Current action and preconditions to check: path_clear

Your task: For each precondition in the list above, predict whether it will hold at this action.

Consider the current scene as observed from the mobile robot's camera, and analyze the predicted future states of all dynamic agents (e.g., people, animals, vehicles, or any moving entities) within the NEXT SECOND.

IMPORTANT: Only answer "very likely" if you are absolutely certain—based on strong, clear evidence—that a dynamic agent will violate the precondition in the predicted future state. Do NOT answer "very likely" for unlikely, ambiguous, or low-probability risks.

Ask yourself for each precondition: Is there a high probability, with clear and convincing evidence, that the predicted future states of any dynamic agent will interfere with the predicted future state of the currently executing action within the NEXT SECOND, causing that precondition to fail?

Assess the risk level based on these predictions. Use "likely" or "very likely" if motions create a clear risk of interference.

Use "neutral" or "improbable" if agents are nearby but their predicted paths are clearly diverging or non-conflicting.

Failure Risk Categories: "very improbable", "improbable", "neutral", "likely", "very likely"

Answer Format: Output ONLY the probability_of_failure value from these categories: "very improbable", "improbable", "neutral", "likely", "very likely"

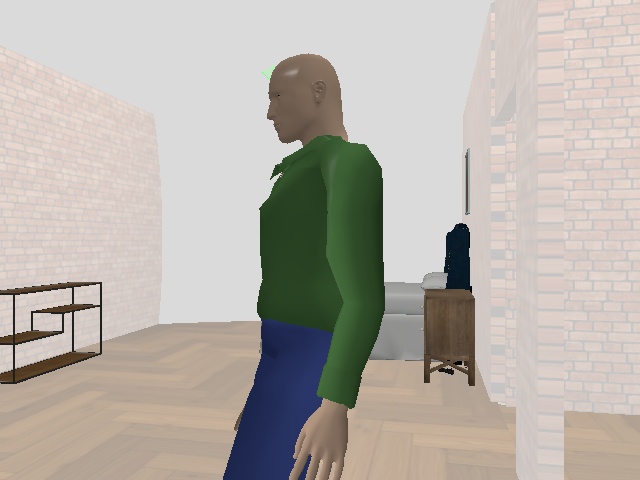

Answer: very likely